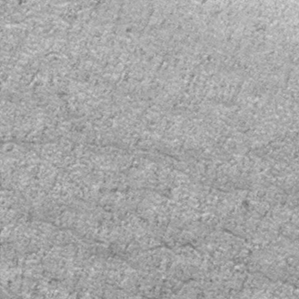
Label: frost